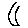
Label: moon